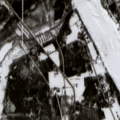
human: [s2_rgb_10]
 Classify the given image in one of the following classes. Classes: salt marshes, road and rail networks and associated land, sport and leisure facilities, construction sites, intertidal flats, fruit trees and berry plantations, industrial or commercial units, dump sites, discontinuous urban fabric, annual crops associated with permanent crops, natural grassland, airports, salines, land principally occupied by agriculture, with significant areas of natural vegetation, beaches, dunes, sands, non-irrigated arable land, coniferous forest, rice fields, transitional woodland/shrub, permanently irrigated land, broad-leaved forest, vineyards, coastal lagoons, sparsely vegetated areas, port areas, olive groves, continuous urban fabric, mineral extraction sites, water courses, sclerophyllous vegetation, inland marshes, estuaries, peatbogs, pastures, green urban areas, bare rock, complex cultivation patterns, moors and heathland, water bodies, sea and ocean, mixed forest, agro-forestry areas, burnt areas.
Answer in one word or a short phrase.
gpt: coniferous forest, mixed forest, transitional woodland/shrub, water courses